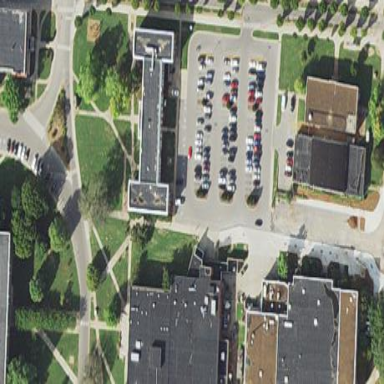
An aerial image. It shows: University building.